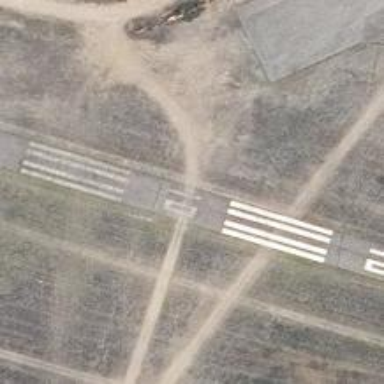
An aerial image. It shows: Asphalt runway at the airport.